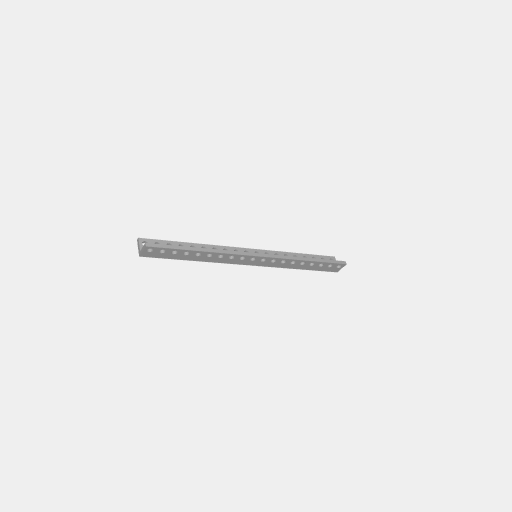
Part: LBeam19H